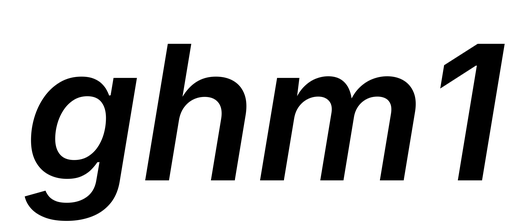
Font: Inter-Italic_SemiBold_Italic